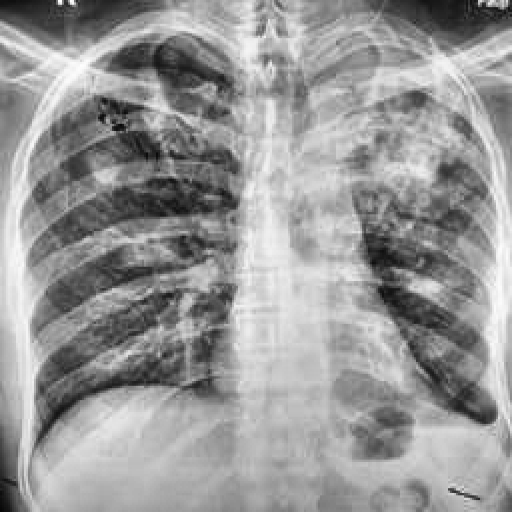
Finding: TUBERCULOSIS